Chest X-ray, PA view. Patient: 44 years old, sex M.
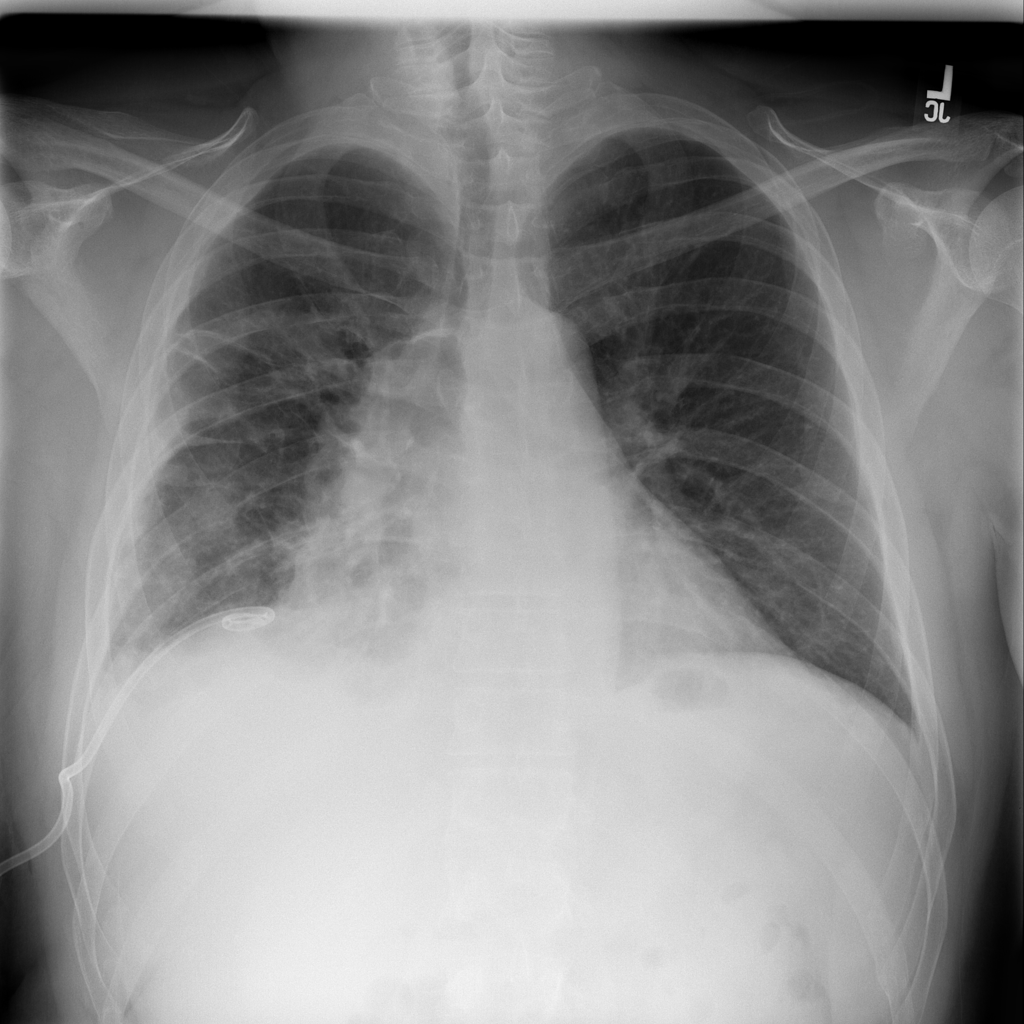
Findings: No Finding